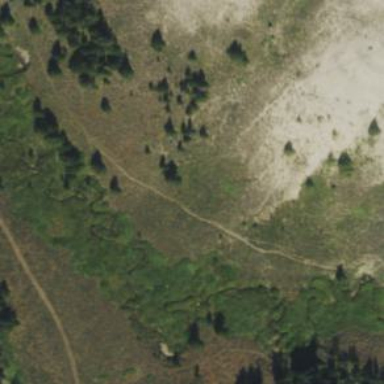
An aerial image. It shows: Trail path.